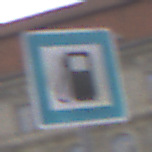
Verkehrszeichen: Tankstelle
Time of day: Midday
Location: Outdoor (Urban)
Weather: Overcast
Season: NotSpecified
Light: Natural